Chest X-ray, AP view. Patient: 75 years old, sex F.
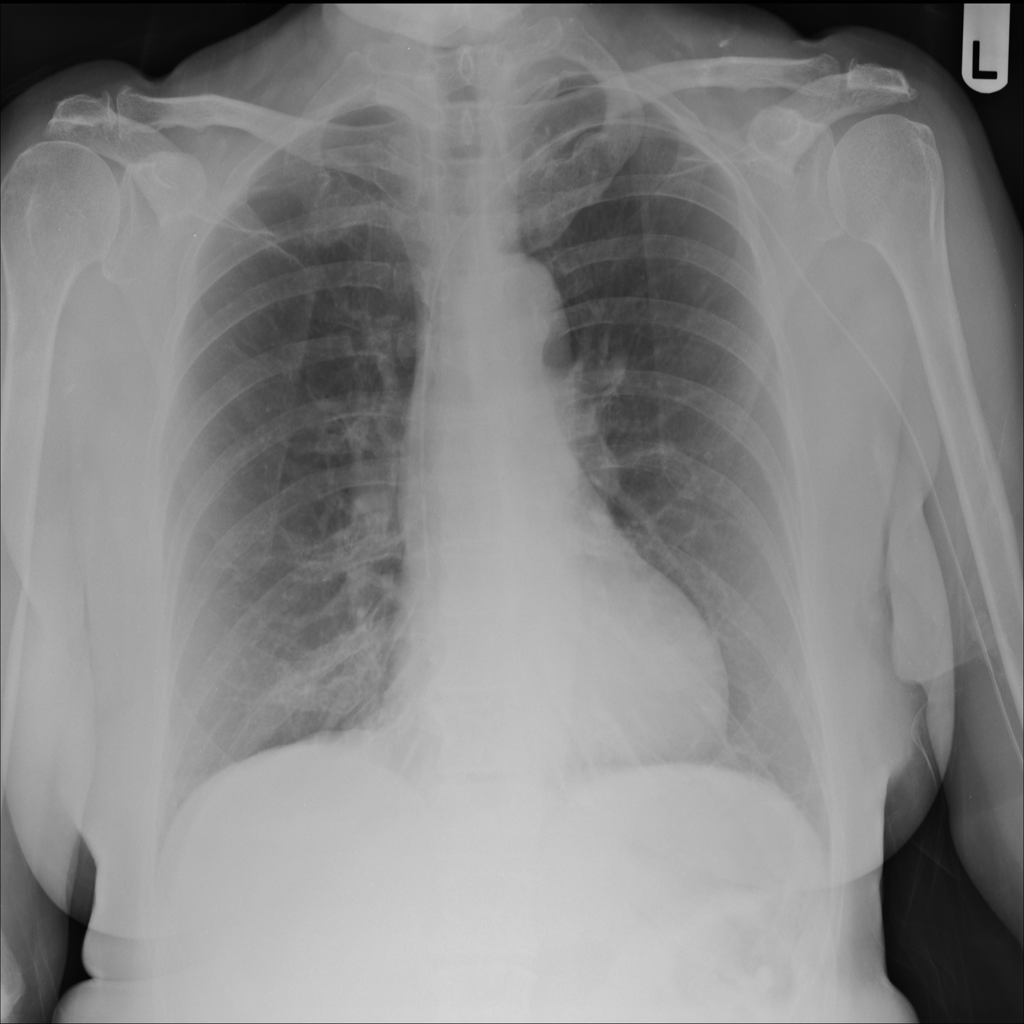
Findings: No Finding